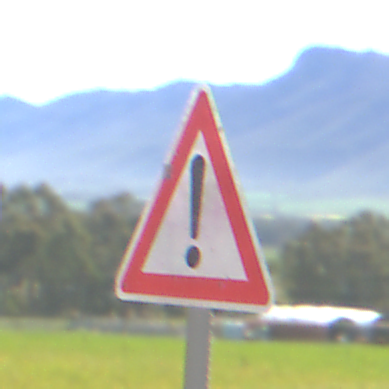
Verkehrszeichen: Gefahrenstelle
Umgebung: Outdoor, RoadRail
Tageszeit: MorningAfternoon
Wetter: Clear
Licht: Natural
Jahreszeit: NotSpecified
Kontrast: HighContrast